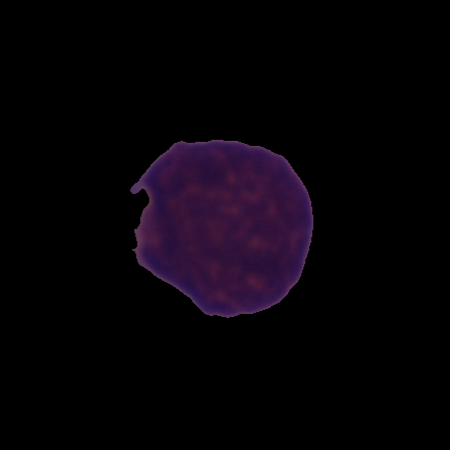
Label: cancer